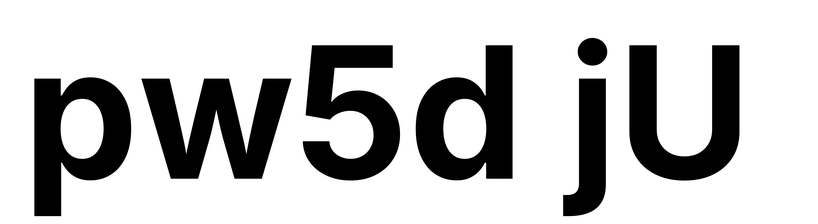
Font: Inter_Bold